Question: I have a Java project (Netbeans) which got from a friend. It has a JFrame Form. When I try to open that file from the Netbeans (Tried with Netbeans 7.0.1, 7.1.1, 7.3, 7.3.1) it gives me an error.
> Unsupported form file version: 1.9. The form cannot be opened.

Is there any solution for this ?
When I try to 'clean and build' it gives me 2 errors :
1)The following error occurred while executing this line (
bprojectuild-impl.xml:990):
'''
<j2seproject3:copylibs manifest="${tmp.manifest.file}"/>
'''
2)copylibs doesn't support the 'excludeFromCopy' attribute (
bprojectuild-impl.xml:834):
'''
<copylibs compress="${jar.compress}" excludeFromCopy="${copylibs.excludes}" index="${jar.index}" indexMetaInf="${jar.index.metainf}" jarfile="${dist.jar}" manifest="@{manifest}" rebase="${copylibs.rebase}" runtimeclasspath="${run.classpath.without.build.classes.dir}">
'''
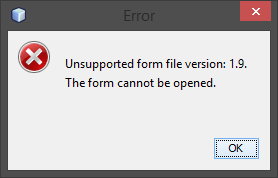
Answer: <URL> says that you might be trying to open this file in an older version of netbeans than the one which your friend has. He might have created this project on a new netbeans ide version. Please ask him for the version and confirm it.
Secondly,the only solution for it seems to have your NetBeans IDE updated to the latest version! Please update your NetBeans IDE to version 8.0!!!